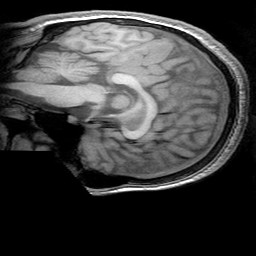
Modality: T1w
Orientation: sagittal
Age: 19
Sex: male
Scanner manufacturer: ge
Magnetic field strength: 3 T
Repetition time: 0.0073 s
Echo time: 0.003 s